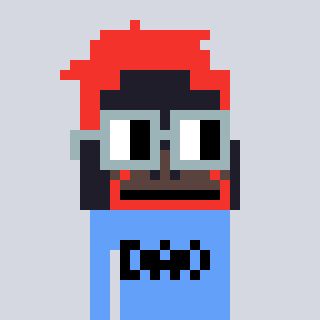
a pixel art character with square dark gray glasses, a orangutan-shaped head and a blue-colored body on a cool background